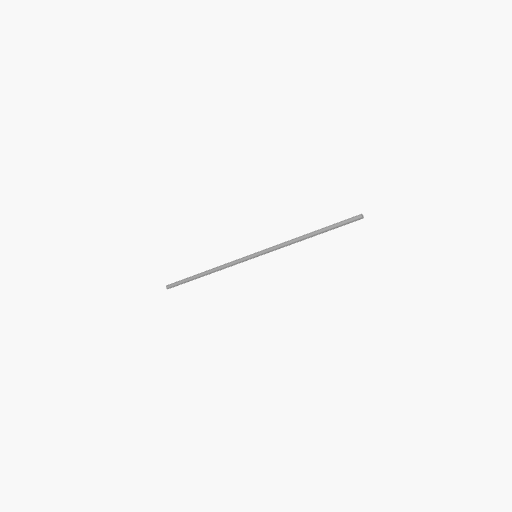
Part: Shaft12ROD624